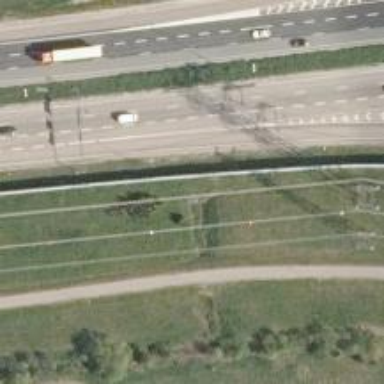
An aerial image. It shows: Trunk link highway with asphalt surface.